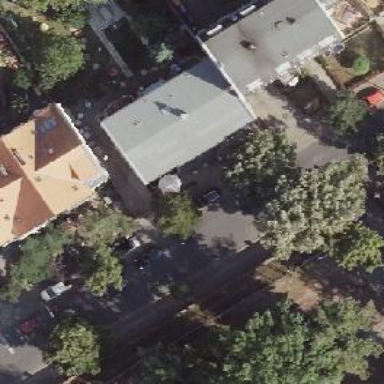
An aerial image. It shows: Furniture shop.